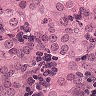
Metastatic tissue present: yes